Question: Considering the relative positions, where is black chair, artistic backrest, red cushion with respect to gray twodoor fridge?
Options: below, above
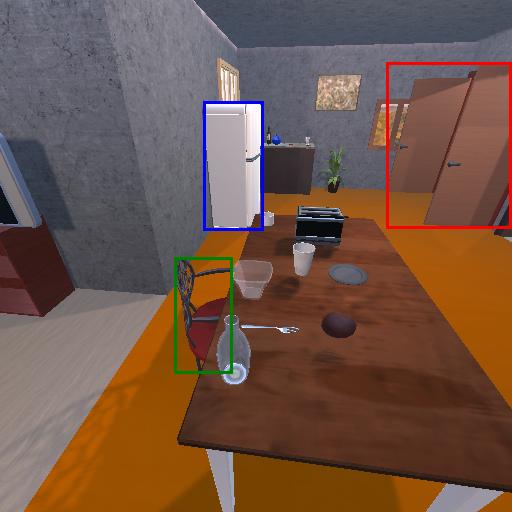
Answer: below